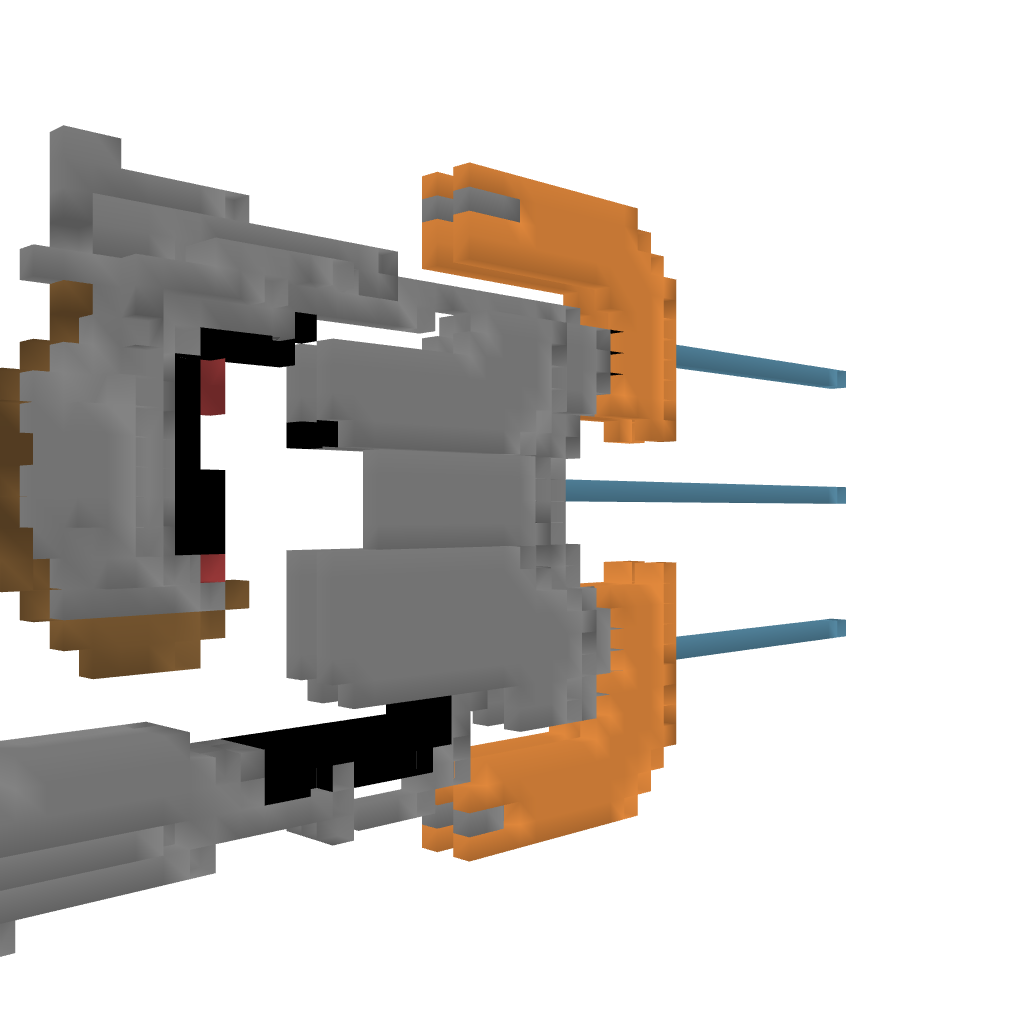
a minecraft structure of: Plasma cutter - Dead Space bad low quality